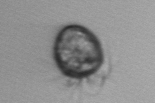
Label: Ciliophora